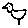
Label: bird